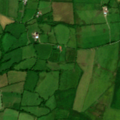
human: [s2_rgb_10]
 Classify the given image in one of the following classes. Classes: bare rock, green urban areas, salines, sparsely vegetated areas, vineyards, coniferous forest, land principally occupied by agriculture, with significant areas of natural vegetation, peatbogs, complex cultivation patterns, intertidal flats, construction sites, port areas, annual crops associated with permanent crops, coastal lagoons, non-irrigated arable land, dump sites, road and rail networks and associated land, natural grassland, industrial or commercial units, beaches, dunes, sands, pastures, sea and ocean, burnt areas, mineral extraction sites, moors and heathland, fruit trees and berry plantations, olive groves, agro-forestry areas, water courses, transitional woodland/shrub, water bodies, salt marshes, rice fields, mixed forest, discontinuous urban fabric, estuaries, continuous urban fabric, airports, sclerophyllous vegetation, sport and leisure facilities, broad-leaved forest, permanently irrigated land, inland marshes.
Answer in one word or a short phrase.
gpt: pastures, coniferous forest